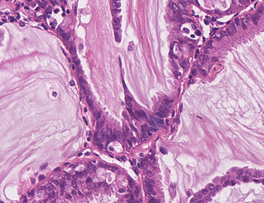
Tumor epithelial tissue: yes
Tumor-associated stroma tissue: yes
Normal tissue: no